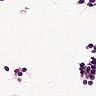
Metastatic tissue present: no